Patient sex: M
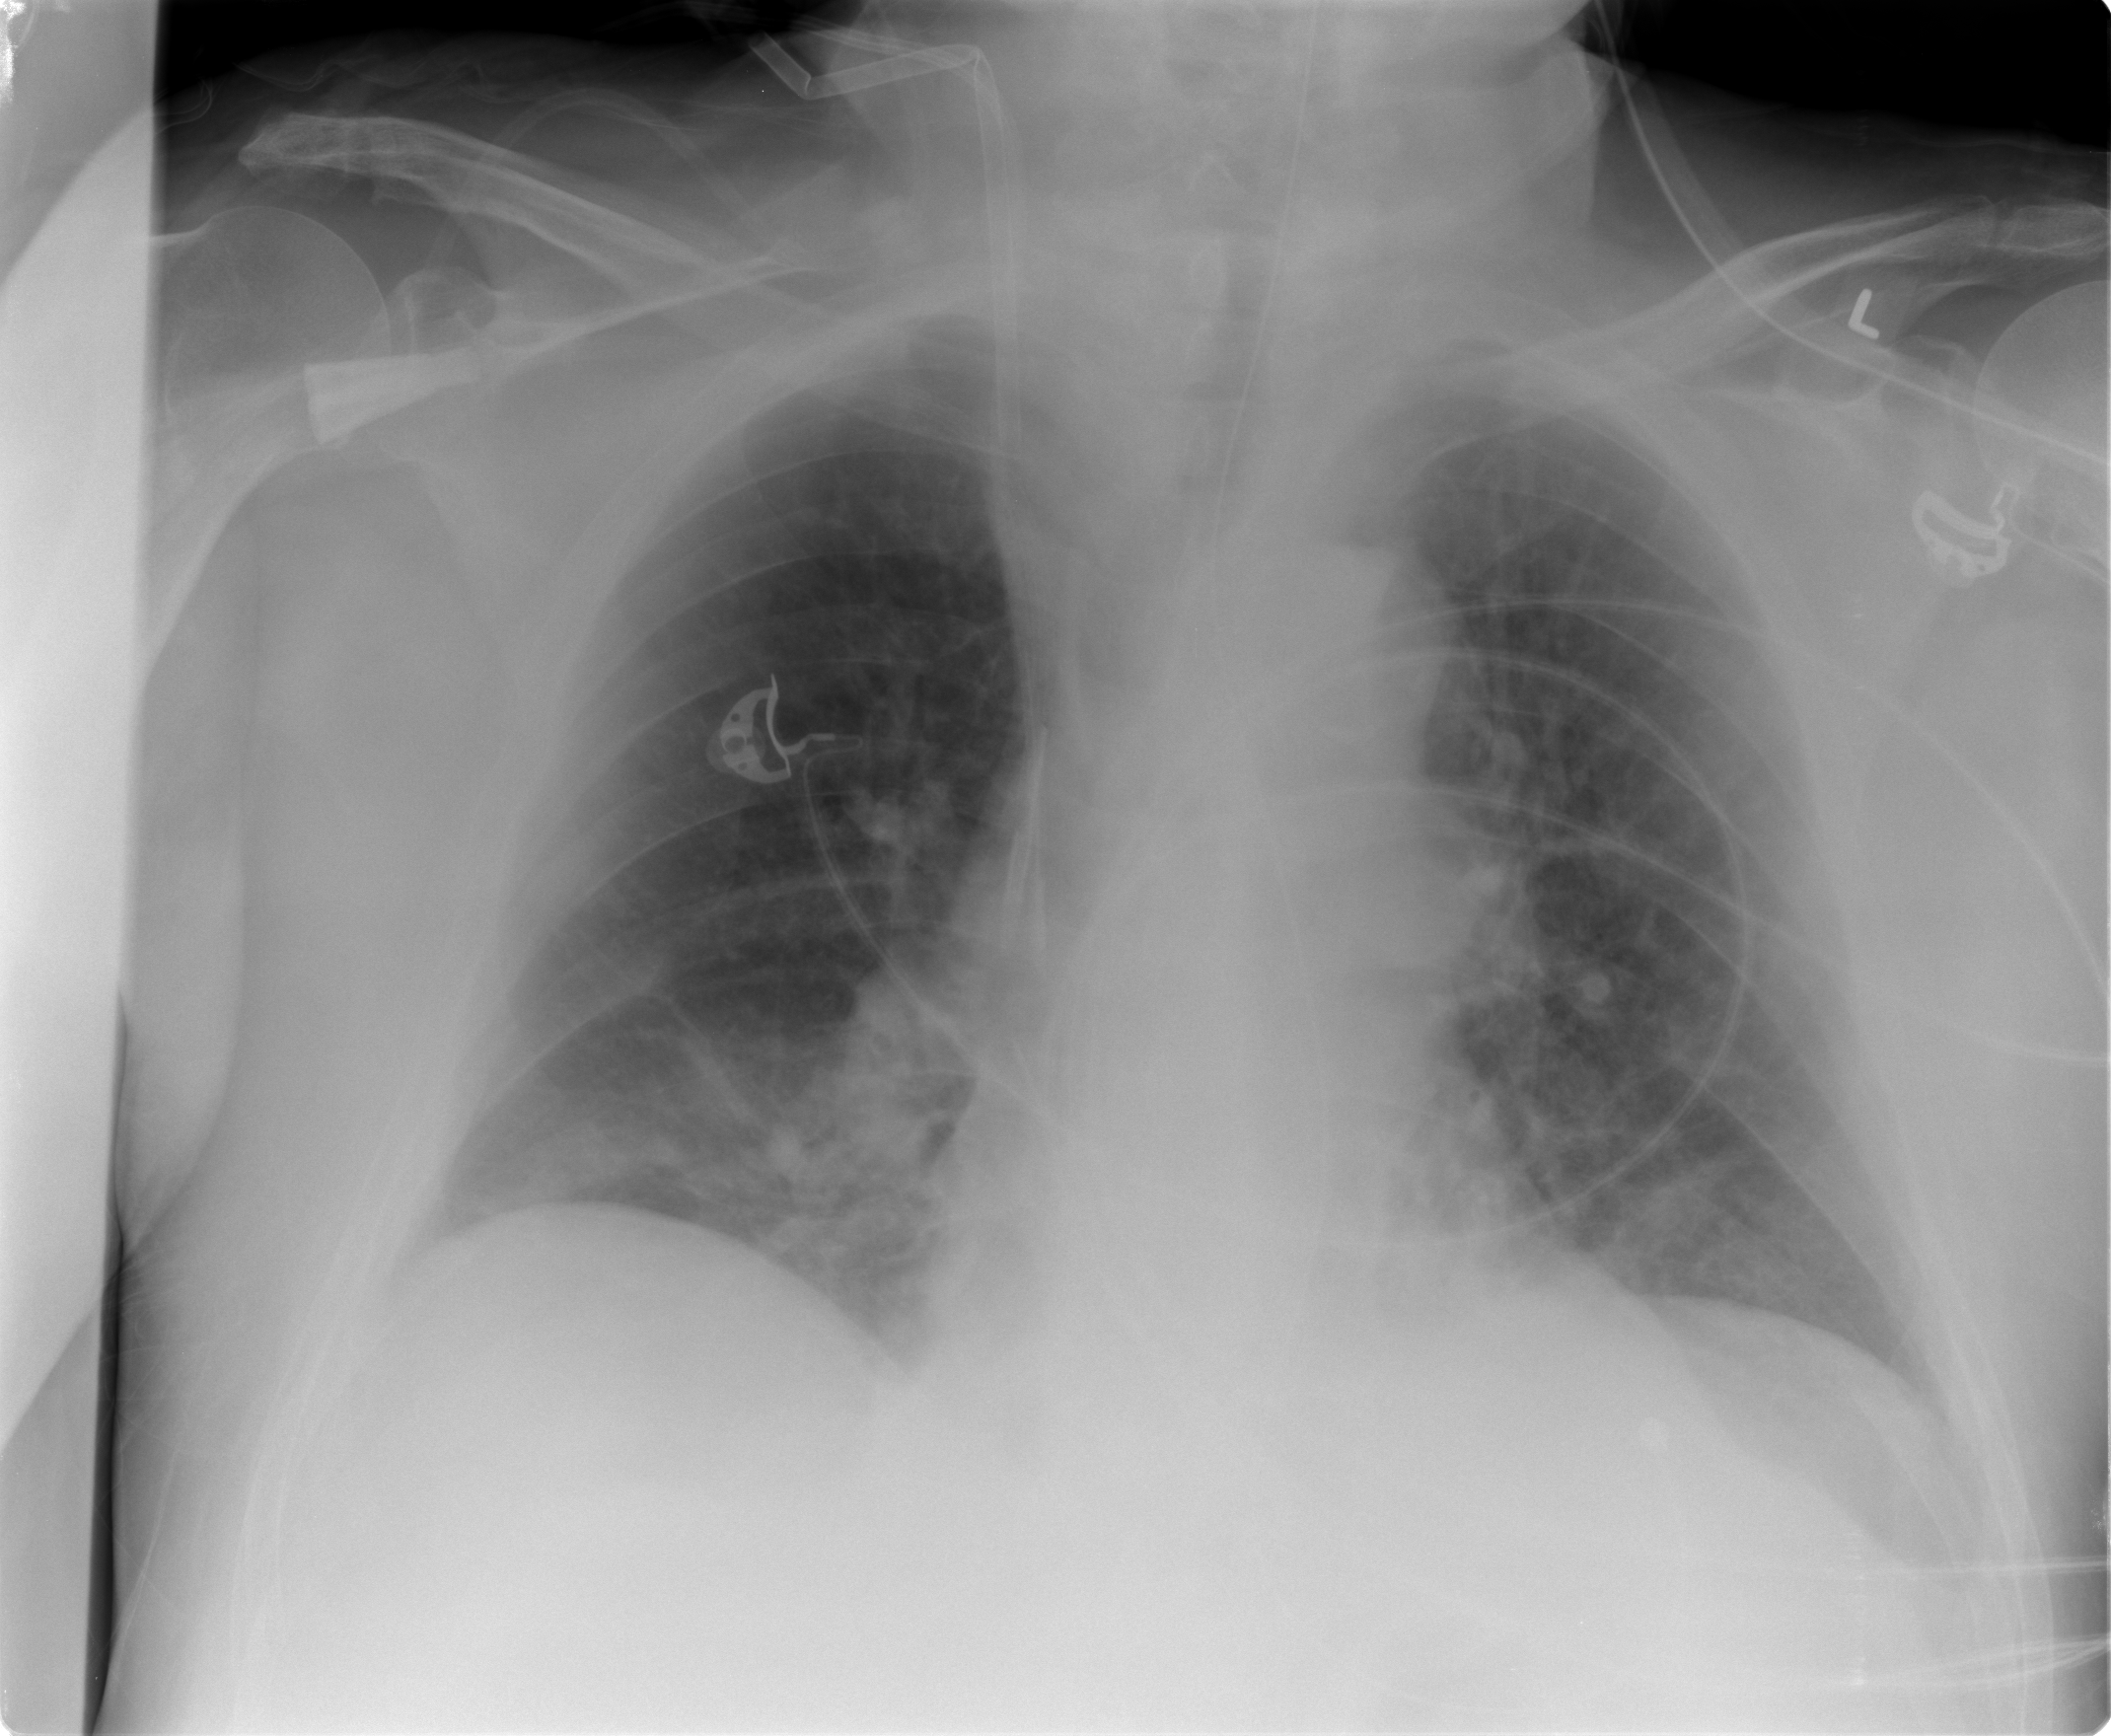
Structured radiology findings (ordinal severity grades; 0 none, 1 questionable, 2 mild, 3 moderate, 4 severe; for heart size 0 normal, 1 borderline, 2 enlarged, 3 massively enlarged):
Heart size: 0
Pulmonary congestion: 2
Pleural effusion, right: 0
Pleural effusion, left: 0
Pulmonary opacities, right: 2
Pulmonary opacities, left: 0
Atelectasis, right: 2
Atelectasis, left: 0